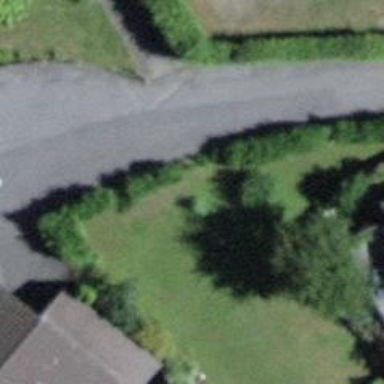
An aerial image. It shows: Hedge acting as barrier.